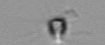
Label: Calciopappus